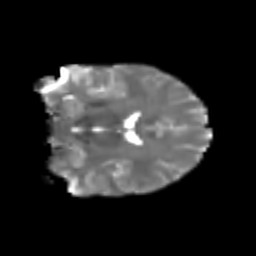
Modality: T2w
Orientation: coronal
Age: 23
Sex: male
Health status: healthy